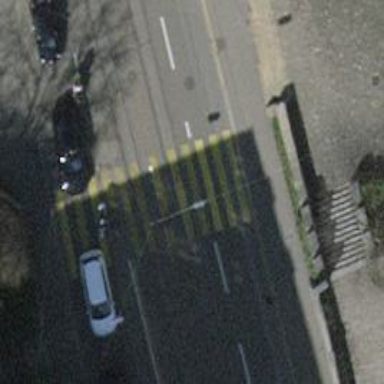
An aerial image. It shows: Primary highway with asphalt surface and tram embedded rails. There's asphalt sidewalk on the right side.